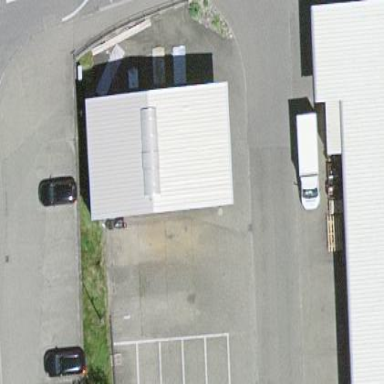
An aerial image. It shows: Industrial building.